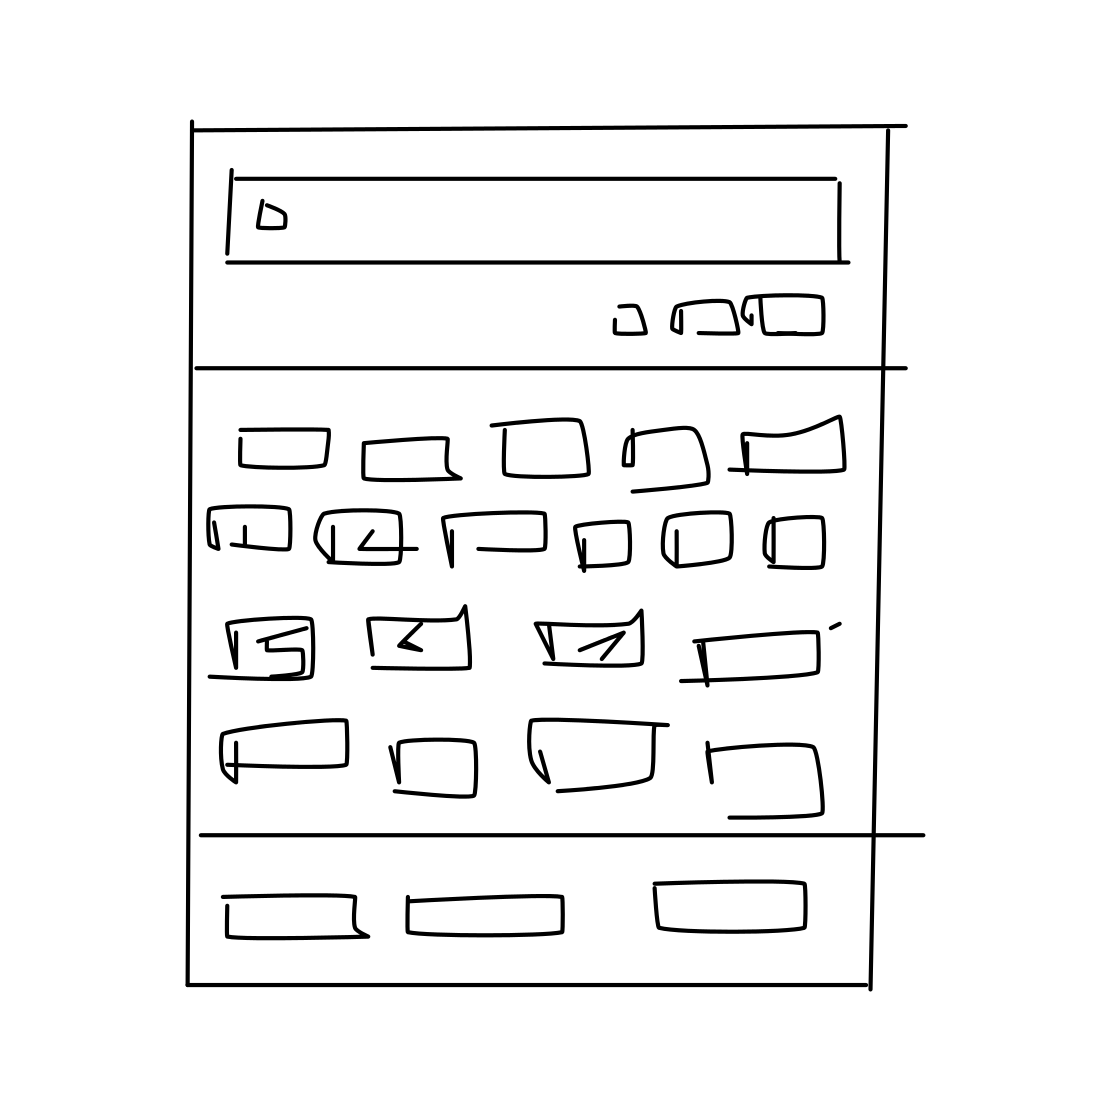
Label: calculator